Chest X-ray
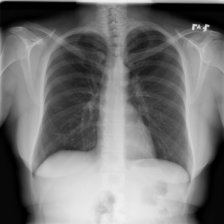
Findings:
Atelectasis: negative
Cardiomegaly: negative
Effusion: negative
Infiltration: negative
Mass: negative
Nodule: negative
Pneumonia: negative
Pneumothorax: negative
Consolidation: negative
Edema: negative
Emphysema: negative
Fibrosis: negative
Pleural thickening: negative
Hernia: negative